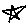
Label: star